Две плоскопараллельные пластины площадью $S$ каждая соединены проводящей проволокой и находятся во внешнем однородном электростатическом поле с напряженностью $\vec E$ на расстоянии $d$ друг от друга (см. рис).
Какую работу надо совершить для сближения пластин на расстояние $d/2$? Вектор напряженности $\vec E$ перпендикулярен плоскости пластин. Размеры пластин много больше расстояния между ними.
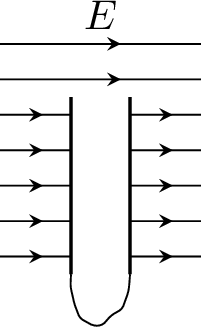
Ответ: $$A= \varepsilon_0SdE^2/4$$где $\varepsilon_0$ — диэлектрическая постоянная
Темы:
T, Конденсатор, Электромагнетизм, Энергия электрического поля, Всероссийские